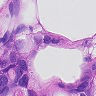
Metastatic tissue present: yes